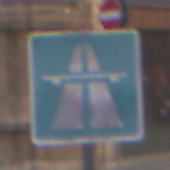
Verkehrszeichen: Autobahn
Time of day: SunriseSunset
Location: Outdoor (Urban)
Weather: PartlyCloudy
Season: NotSpecified
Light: Natural